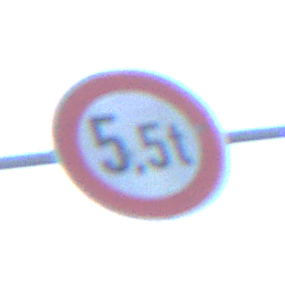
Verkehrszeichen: TatsaechlicheMasse
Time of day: Dawn
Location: Outdoor (Urban)
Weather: Clear
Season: NotSpecified
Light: Natural